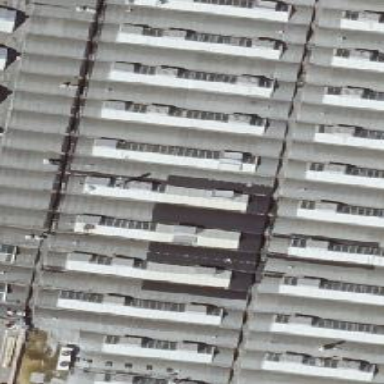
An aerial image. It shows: Industrial building.